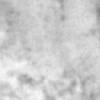
Label: no_change